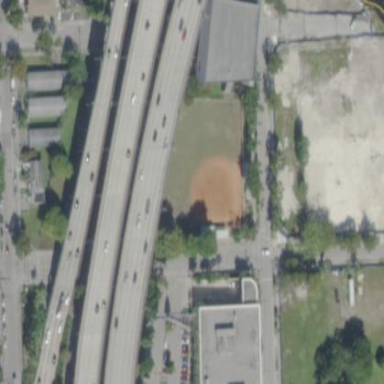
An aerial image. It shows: Baseball pitch for leisure land.